Question: When attaching several Android devices to my development machine, it quickly becomes difficult to determine which device is which from Eclipse, because the device names appear to be represented as their serial numbers.
For instance, the Devices list:

Is there any way to display the phone model, or to change the device name?
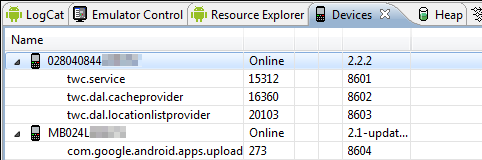
Answer: As of ADT revision 17, the device manufacturer and name appears after the serial number, as follows: